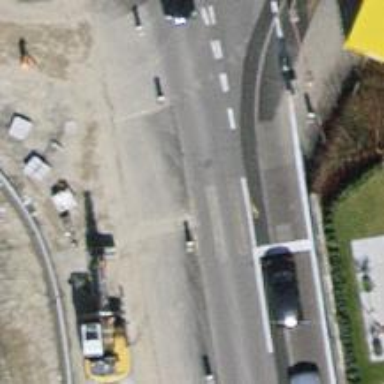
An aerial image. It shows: Secondary road with asphalt surface and dedicated cycle lane.